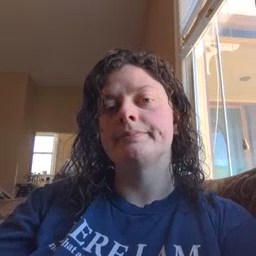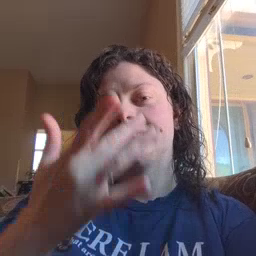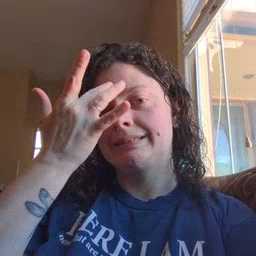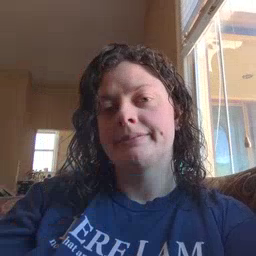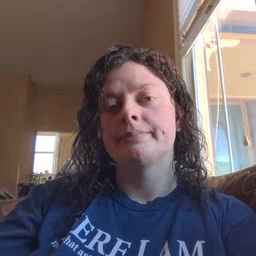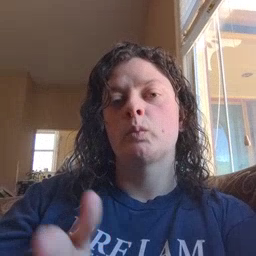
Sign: sick